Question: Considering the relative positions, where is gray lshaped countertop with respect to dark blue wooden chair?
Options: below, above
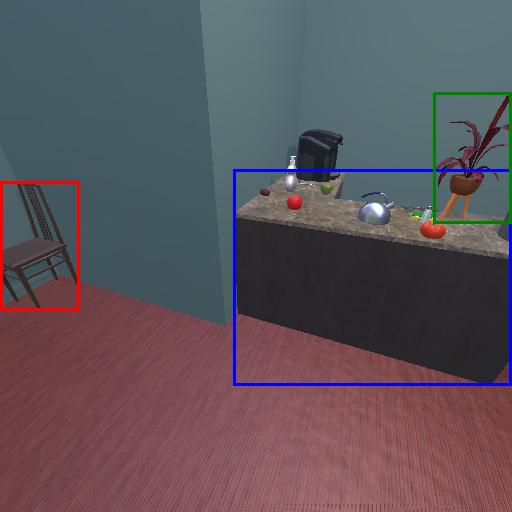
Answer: below